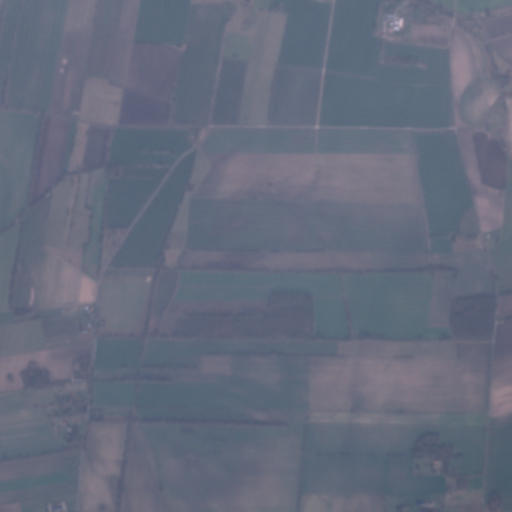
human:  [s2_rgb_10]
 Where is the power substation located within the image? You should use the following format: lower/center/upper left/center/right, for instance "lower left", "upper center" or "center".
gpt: The power substation is located in the lower left of the image.
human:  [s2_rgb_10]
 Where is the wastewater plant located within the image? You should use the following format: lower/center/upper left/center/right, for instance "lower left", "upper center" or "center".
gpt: The wastewater plant is located in the upper center of the image.
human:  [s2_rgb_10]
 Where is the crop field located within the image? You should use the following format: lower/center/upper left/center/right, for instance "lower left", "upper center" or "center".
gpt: There is no crop field in the image.